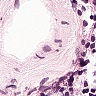
Metastatic tissue present: no